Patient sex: F
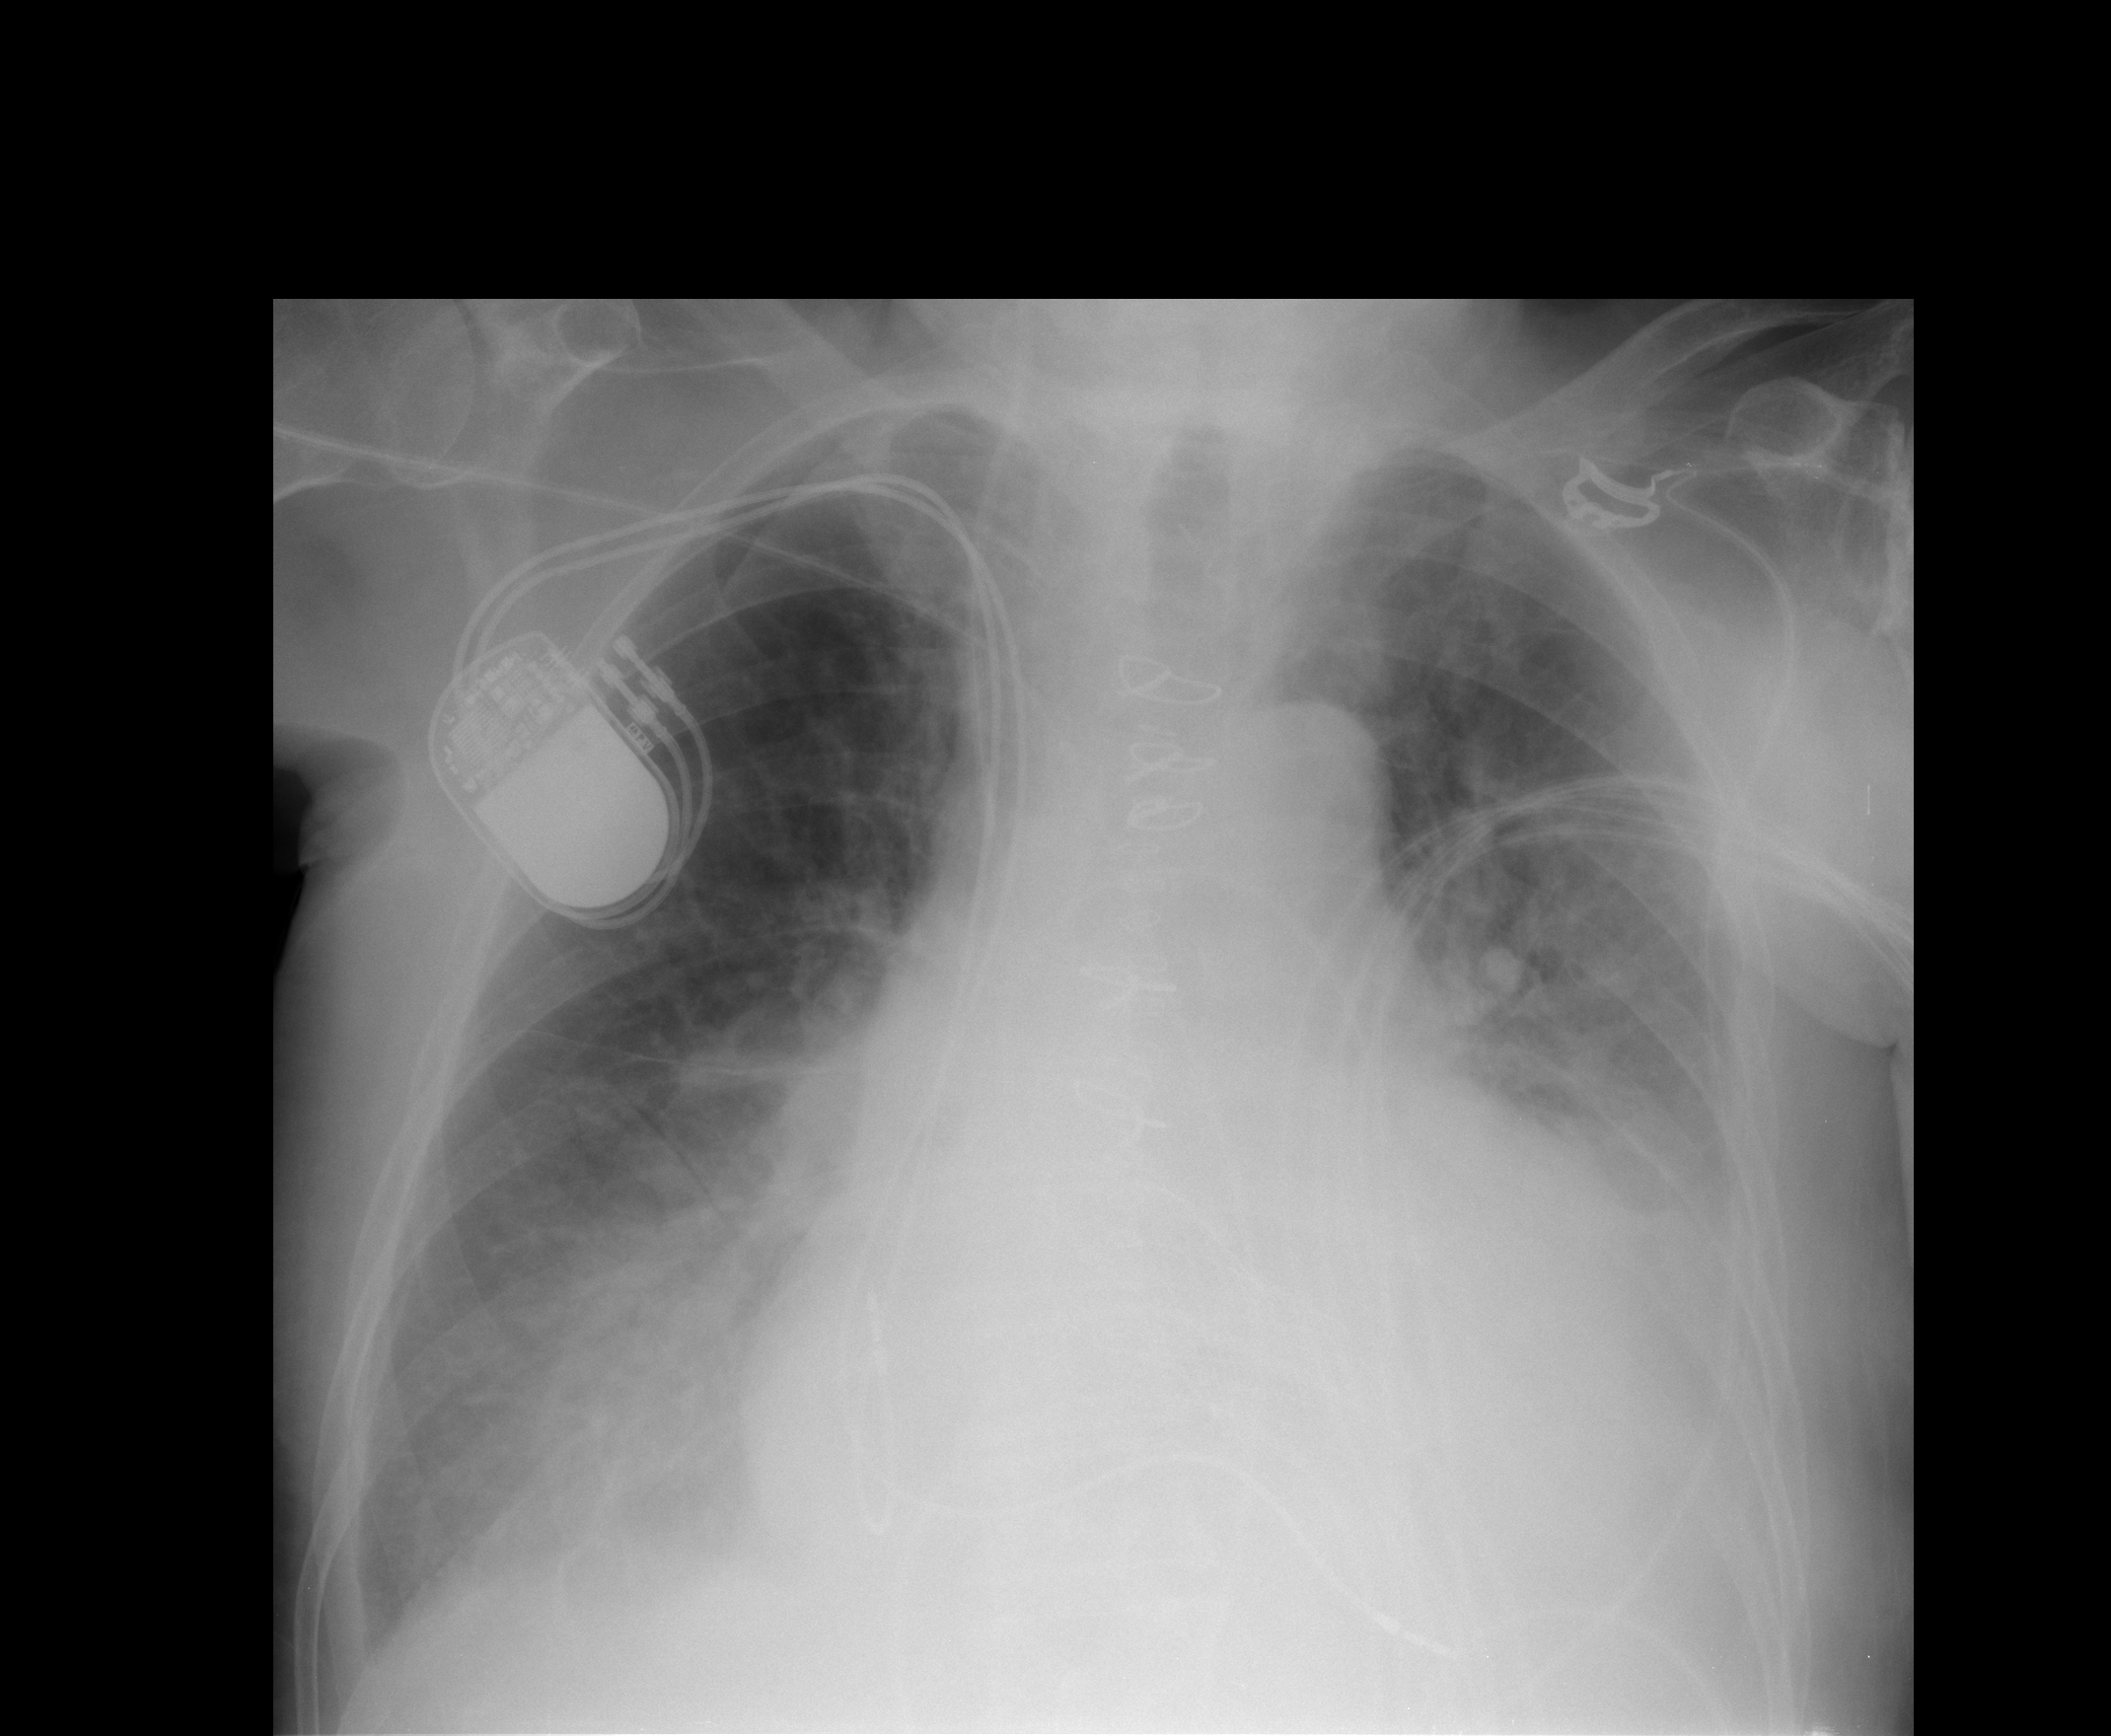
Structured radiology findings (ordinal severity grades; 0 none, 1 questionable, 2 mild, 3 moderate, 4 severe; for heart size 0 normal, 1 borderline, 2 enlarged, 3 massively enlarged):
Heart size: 2
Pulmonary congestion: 2
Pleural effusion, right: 2
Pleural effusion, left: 3
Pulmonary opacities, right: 0
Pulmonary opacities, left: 0
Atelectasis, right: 3
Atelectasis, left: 2